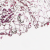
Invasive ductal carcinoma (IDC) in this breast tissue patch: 0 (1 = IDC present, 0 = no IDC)